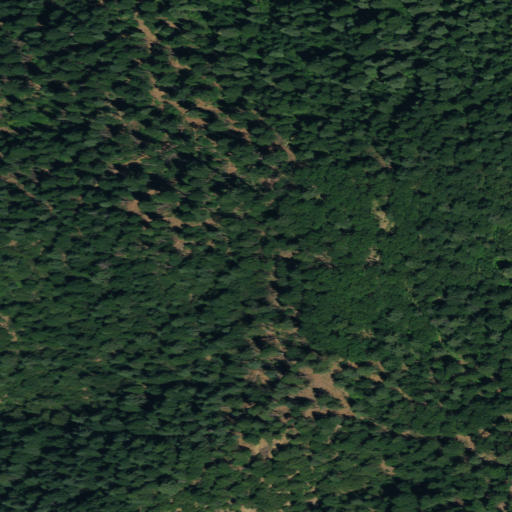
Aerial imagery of mountain in California named Skunk Hill containing evergreen forest and mixed forest